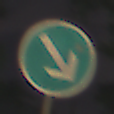
Verkehrszeichen: VorgeschriebeneVorbeifahrtRechts
Umgebung: Outdoor, Suburban
Tageszeit: Night
Wetter: PartlyCloudy
Licht: Artificial
Jahreszeit: NotSpecified
Kontrast: HighContrast